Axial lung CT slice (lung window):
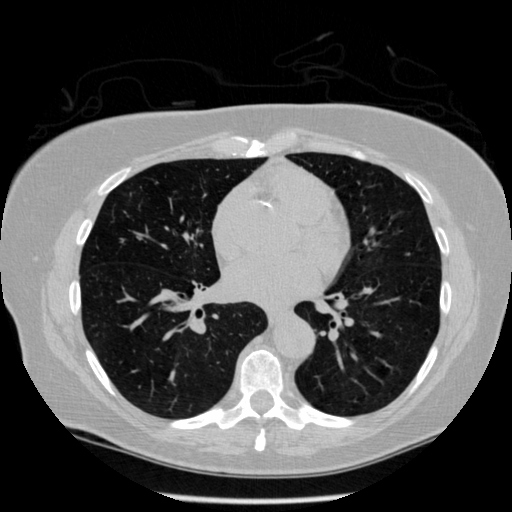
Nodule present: no